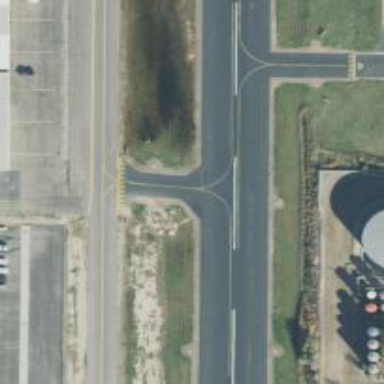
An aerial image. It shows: View of taxiway at the airport.